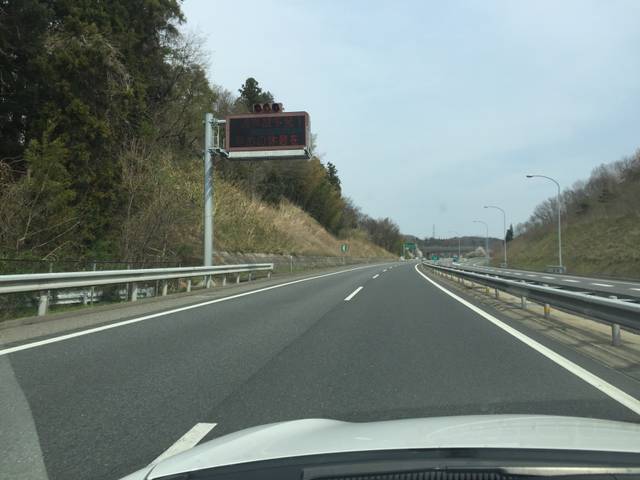
Region: Japan
Coordinates: 37.444, 140.436